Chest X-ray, PA view. Patient: 50 years old, sex F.
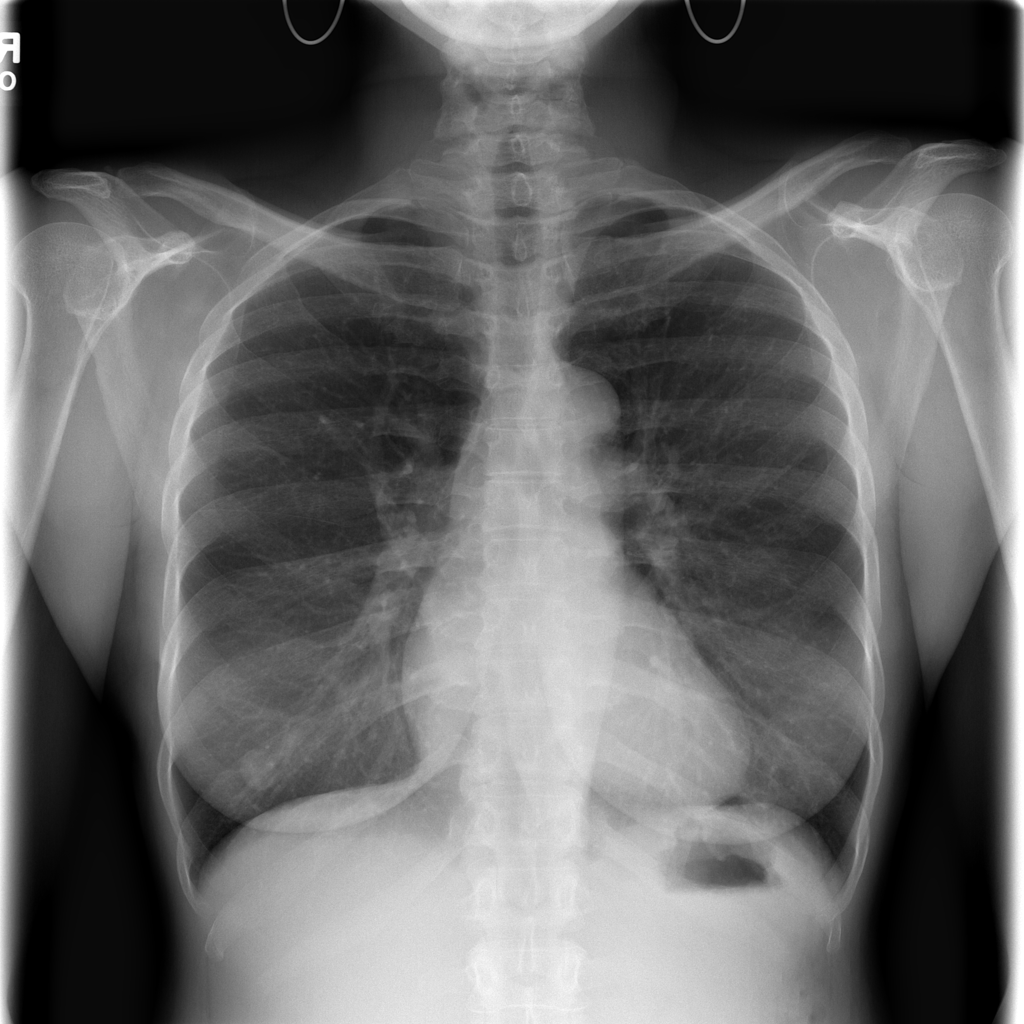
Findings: No Finding